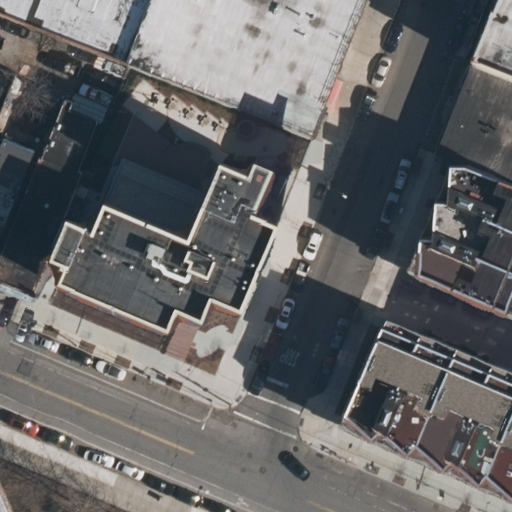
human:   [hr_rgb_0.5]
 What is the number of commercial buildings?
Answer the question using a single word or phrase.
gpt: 0

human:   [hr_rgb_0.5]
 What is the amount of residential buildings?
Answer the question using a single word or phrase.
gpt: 13

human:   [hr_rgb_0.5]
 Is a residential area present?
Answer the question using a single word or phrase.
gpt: yes

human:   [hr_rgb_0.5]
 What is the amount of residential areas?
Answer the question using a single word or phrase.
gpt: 1

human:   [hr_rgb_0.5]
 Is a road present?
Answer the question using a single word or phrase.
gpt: yes

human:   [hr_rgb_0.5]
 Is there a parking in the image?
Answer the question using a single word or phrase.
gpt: yes

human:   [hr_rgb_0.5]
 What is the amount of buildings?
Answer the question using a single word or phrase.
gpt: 13

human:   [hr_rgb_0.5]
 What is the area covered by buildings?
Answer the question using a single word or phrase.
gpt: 3822m2

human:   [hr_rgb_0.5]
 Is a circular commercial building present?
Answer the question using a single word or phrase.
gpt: no

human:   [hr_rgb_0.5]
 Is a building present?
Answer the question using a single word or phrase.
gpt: yes

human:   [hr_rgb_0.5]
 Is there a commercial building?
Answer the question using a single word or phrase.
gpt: no

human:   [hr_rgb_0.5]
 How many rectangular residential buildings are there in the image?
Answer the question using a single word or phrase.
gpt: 9

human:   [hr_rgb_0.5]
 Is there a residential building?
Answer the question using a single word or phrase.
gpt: yes

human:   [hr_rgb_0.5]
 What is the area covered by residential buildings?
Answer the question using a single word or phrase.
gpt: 3822m2

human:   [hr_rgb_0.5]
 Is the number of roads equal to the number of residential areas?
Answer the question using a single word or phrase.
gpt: no

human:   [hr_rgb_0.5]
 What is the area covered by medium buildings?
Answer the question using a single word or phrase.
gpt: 1958m2

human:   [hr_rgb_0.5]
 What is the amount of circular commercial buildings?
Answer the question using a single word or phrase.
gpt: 0

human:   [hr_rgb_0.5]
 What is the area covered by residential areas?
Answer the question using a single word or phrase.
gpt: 10627m2

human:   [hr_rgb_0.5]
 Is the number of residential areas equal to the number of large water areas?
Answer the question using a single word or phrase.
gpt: no

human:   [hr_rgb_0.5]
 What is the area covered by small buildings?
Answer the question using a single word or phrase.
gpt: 129m2

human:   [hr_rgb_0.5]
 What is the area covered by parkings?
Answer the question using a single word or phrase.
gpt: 321m2

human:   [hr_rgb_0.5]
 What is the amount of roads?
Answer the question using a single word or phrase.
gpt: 6

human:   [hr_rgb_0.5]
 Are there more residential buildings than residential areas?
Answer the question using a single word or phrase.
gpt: yes

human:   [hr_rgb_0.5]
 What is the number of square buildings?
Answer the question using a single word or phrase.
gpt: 0

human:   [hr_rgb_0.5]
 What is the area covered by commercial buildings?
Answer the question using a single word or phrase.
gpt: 0m2

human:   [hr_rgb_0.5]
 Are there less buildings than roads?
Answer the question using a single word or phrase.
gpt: no

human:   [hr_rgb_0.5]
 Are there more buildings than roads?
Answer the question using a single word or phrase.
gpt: yes

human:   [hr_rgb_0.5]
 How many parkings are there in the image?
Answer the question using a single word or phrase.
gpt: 1

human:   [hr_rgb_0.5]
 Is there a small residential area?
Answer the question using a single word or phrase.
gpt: no

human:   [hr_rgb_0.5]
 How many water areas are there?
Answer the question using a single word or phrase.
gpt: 0

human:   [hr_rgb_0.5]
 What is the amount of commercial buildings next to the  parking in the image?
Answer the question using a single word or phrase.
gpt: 0

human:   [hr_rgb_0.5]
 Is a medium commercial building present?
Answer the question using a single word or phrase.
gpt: no

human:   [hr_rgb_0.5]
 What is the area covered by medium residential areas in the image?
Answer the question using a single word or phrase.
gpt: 0m2

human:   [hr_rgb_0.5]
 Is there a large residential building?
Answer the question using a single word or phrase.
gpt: yes

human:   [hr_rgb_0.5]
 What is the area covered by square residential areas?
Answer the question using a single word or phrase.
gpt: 0m2

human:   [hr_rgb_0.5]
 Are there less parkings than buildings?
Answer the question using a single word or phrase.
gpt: yes

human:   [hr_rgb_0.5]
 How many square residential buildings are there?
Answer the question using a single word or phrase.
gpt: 0

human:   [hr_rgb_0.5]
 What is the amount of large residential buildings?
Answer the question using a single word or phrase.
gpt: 2

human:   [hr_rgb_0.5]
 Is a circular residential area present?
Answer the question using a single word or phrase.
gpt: no

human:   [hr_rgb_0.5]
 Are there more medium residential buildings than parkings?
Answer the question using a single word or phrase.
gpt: yes

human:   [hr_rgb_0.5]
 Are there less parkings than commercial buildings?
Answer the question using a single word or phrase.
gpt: no

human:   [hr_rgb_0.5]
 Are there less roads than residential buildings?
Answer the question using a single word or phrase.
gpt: yes

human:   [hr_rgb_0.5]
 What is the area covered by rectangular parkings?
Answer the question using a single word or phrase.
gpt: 0m2

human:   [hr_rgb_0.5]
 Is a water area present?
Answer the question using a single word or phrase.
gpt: no

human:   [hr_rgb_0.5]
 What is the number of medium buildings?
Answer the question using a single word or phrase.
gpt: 7

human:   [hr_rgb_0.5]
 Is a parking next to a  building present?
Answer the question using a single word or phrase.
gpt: yes

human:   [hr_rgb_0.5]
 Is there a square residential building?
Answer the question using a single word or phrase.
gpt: no

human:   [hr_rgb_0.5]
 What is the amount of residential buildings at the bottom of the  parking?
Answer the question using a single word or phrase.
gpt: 3

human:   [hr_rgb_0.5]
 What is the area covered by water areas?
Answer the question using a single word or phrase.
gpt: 0m2

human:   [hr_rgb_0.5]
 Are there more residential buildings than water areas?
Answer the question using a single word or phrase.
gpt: yes

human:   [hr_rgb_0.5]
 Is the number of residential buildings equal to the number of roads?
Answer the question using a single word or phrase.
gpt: no

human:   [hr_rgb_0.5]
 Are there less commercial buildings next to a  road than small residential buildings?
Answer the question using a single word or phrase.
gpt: yes

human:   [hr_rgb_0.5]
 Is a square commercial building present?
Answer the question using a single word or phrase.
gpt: no

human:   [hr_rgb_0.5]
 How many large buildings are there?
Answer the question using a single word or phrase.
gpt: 2

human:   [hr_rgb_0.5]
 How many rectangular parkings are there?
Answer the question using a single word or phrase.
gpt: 0

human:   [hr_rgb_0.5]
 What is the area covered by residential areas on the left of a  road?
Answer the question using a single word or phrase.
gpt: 10627m2

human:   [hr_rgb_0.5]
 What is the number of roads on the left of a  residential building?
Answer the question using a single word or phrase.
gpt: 5

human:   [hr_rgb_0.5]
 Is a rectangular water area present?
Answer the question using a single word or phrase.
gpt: no

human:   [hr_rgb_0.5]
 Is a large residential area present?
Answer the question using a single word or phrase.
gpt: yes

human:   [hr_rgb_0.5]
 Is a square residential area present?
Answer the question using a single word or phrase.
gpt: no

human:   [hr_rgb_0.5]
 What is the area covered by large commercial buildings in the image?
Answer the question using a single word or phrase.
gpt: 0m2

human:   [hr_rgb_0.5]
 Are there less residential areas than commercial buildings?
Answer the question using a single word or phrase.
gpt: no

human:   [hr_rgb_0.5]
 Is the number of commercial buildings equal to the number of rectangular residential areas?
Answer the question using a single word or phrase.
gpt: no

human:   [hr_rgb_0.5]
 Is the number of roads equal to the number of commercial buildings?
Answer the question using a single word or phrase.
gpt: no